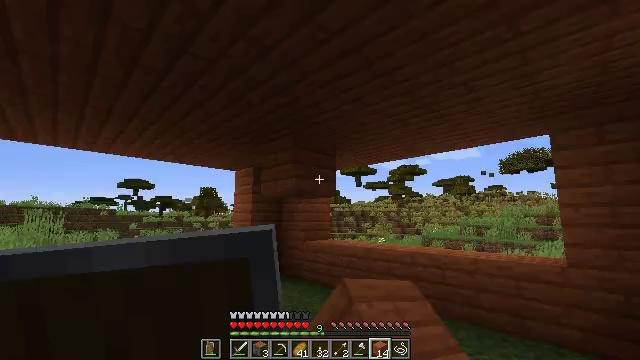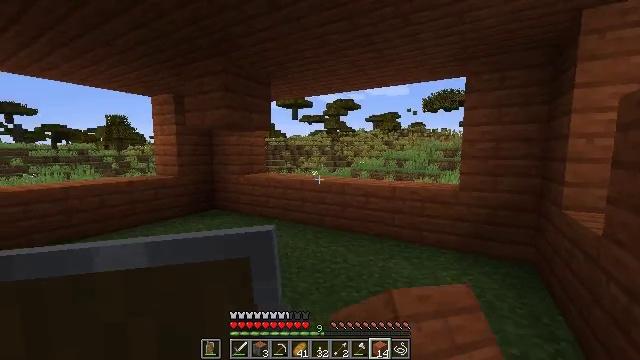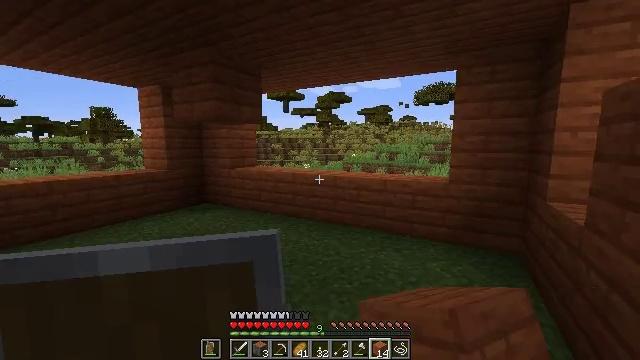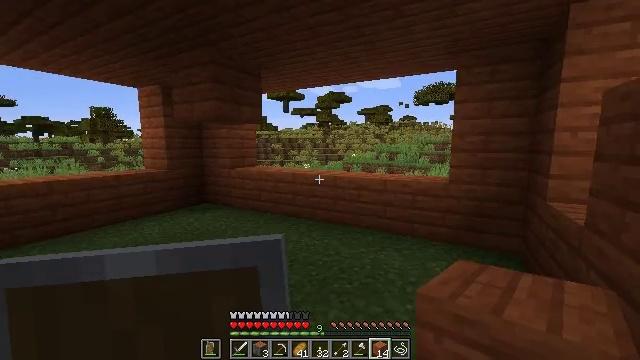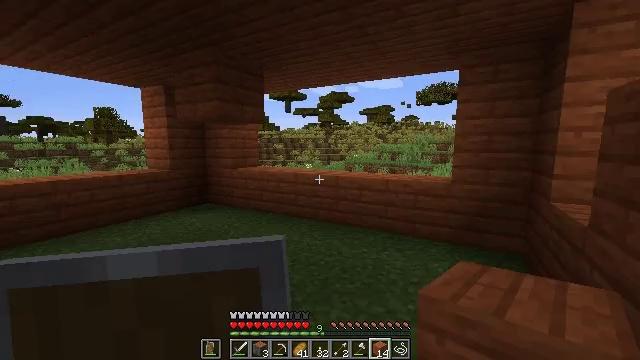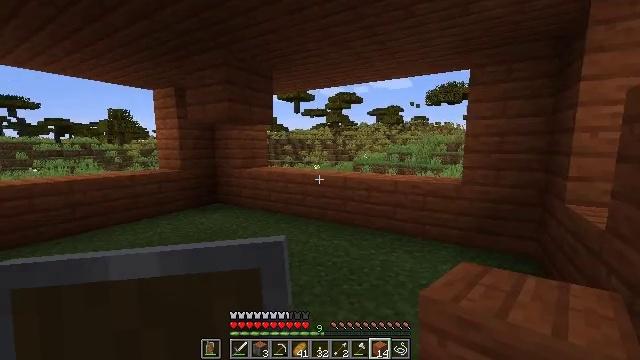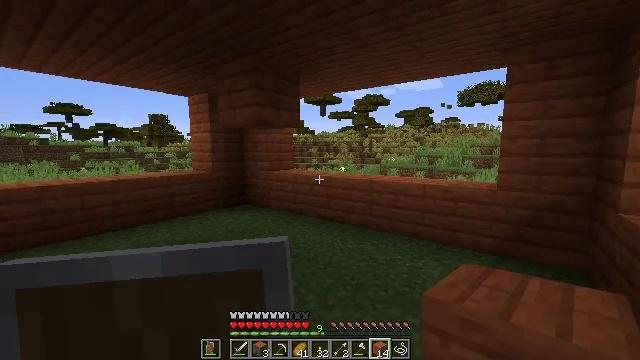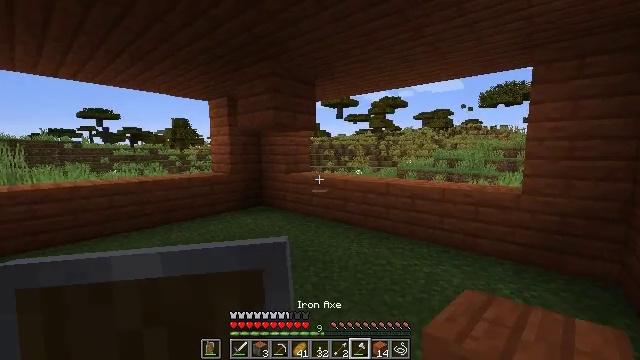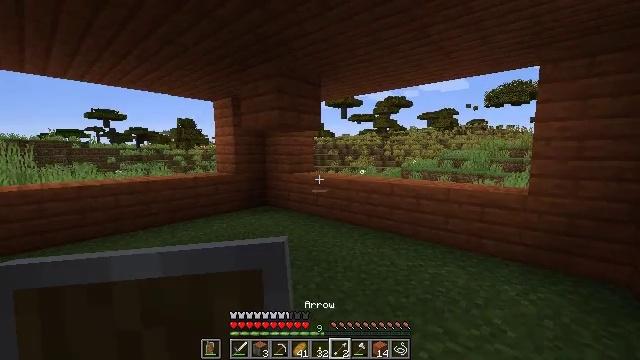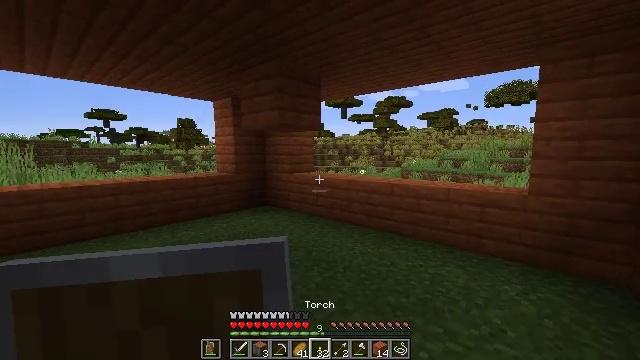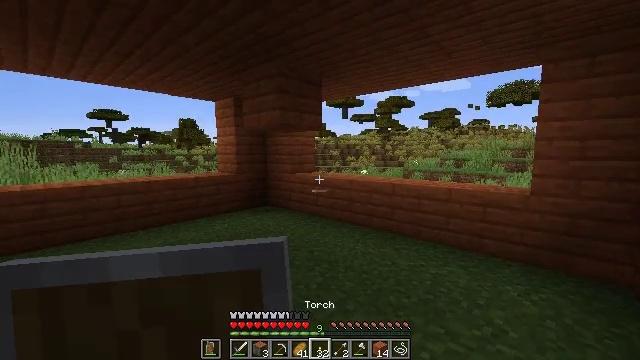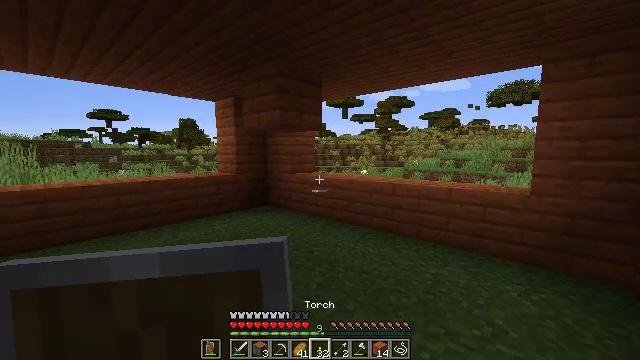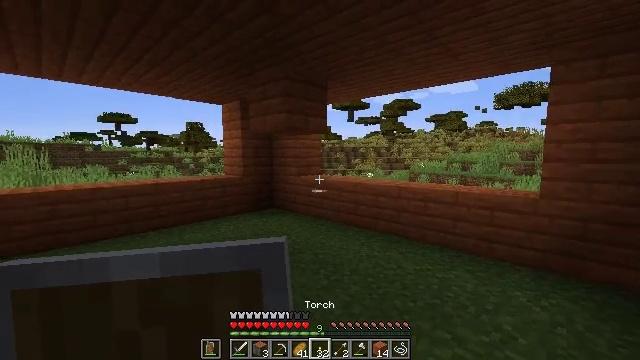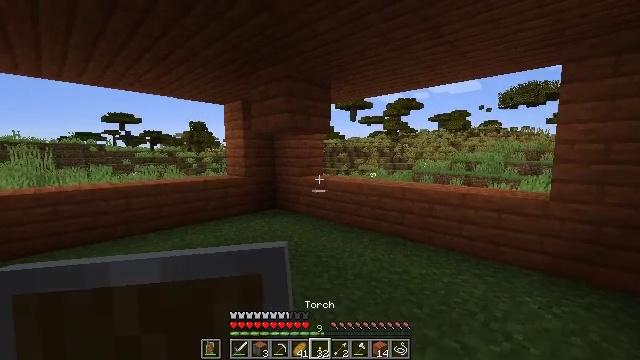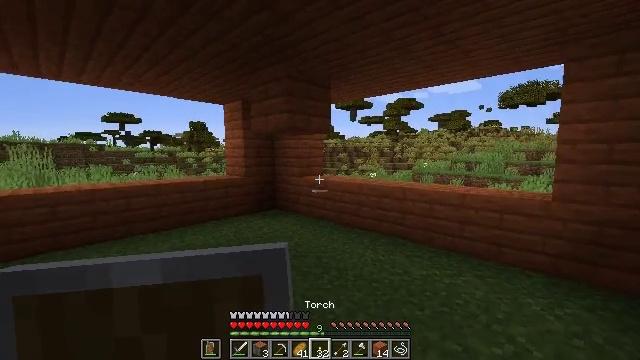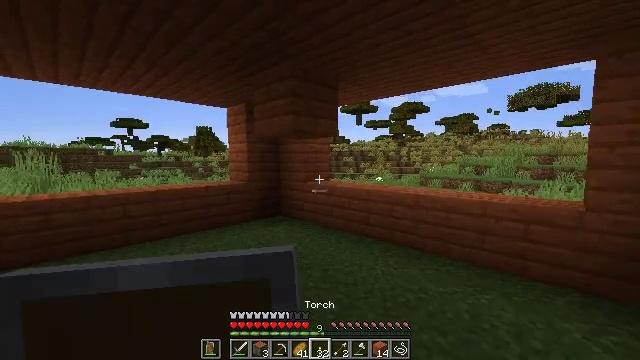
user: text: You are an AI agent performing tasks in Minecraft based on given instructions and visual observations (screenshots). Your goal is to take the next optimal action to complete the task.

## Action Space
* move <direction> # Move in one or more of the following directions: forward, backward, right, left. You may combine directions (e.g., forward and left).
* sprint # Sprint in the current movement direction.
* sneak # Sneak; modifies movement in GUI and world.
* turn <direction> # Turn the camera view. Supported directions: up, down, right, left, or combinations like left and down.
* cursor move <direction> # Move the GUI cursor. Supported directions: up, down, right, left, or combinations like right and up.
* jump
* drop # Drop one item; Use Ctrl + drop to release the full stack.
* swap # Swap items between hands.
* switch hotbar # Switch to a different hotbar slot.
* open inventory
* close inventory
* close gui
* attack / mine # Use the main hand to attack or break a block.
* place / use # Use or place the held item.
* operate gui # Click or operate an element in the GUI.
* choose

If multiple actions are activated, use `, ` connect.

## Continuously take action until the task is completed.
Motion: motion action
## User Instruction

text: Gather some acacia planks.
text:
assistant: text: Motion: turn right and down
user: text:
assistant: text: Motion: turn right and down
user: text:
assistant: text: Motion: no_op
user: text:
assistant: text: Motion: no_op
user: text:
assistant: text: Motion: turn left
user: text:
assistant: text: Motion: turn left
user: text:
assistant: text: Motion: turn left
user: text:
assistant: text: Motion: no_op
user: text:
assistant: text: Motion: no_op
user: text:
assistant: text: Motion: no_op
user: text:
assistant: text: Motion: no_op
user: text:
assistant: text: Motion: turn left
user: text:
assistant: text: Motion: move forward
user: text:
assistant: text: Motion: move forward
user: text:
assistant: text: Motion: move forward, turn left
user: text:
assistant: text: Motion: move forward, turn left and up
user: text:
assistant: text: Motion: move forward, turn left and up
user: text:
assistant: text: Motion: move forward, turn left and up
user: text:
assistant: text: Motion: move forward, turn left and up
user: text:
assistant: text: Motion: move forward, turn left and up
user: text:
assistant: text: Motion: move forward
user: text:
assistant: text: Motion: move forward
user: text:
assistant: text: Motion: move forward
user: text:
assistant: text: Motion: move forward
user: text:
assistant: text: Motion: move forward
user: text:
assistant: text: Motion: move forward
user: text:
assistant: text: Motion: turn right
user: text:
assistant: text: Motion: no_op
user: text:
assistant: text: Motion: no_op
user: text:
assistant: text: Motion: turn right